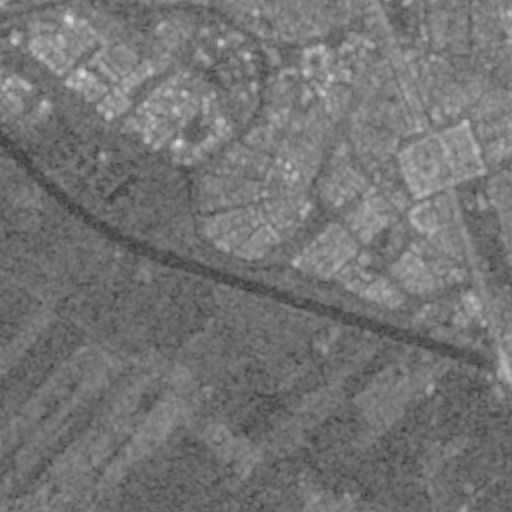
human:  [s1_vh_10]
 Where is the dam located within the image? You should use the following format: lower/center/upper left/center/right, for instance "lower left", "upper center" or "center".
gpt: The dam is located in the center of the image.
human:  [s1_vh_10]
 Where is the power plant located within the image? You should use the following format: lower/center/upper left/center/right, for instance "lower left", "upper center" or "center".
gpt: The power plant is located in the center right of the image.
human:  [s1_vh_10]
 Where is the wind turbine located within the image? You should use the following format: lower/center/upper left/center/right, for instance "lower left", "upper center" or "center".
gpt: The wind turbine is located in the upper left of the image.
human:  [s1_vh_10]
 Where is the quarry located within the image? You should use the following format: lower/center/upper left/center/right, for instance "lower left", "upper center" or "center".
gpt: There is no quarry in the image.

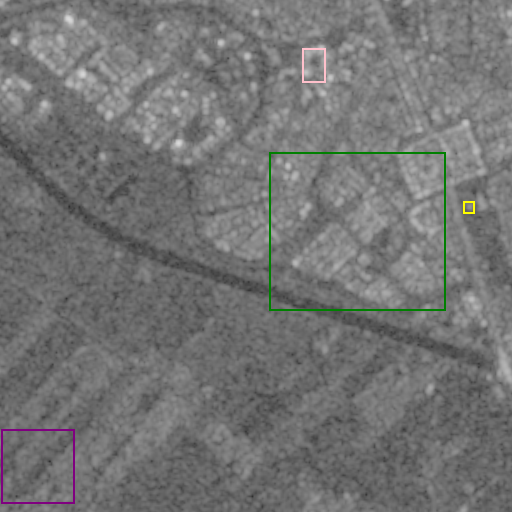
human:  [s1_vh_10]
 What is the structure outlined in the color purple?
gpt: The structure outlined in purple is a crop field.
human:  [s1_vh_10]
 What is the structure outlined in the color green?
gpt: The structure outlined in green is a park.
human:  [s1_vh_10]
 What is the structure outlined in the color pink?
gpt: The structure outlined in pink is a parking lot.
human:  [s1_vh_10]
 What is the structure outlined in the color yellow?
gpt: The structure outlined in yellow is a power plant.
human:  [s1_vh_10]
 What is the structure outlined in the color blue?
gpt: There is no blue outline.